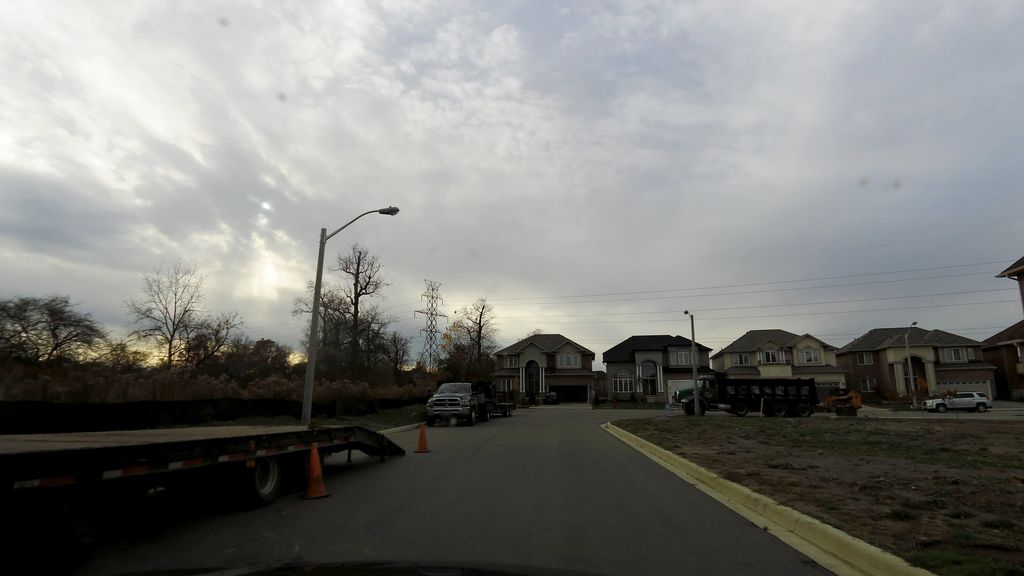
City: hamilton